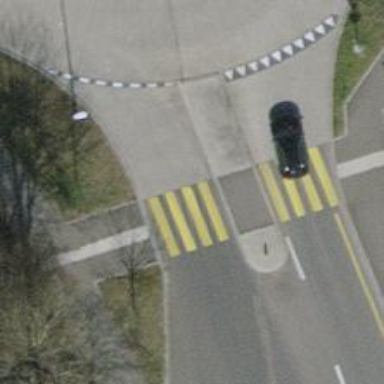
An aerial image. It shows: Kerb barrier.